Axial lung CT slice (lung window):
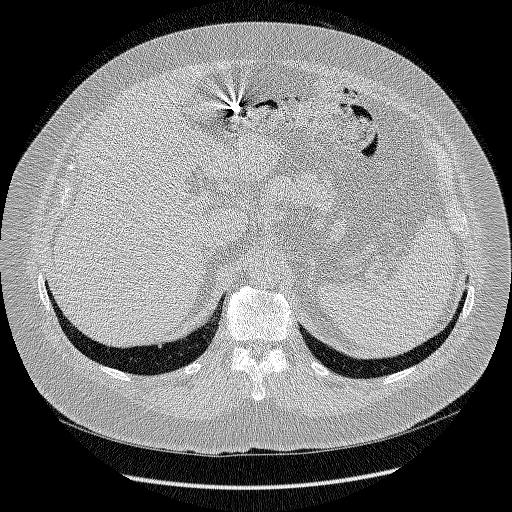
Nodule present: no